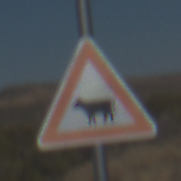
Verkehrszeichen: ViehtriebRechts
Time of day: Midday
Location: Outdoor (Nature)
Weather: Clear
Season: NotSpecified
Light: Natural